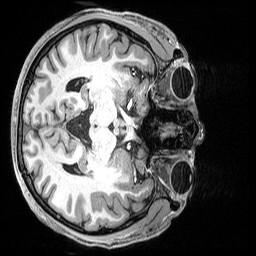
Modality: T1w
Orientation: axial
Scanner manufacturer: siemens
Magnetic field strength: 3 T
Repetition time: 2.5 s
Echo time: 0.0029 s